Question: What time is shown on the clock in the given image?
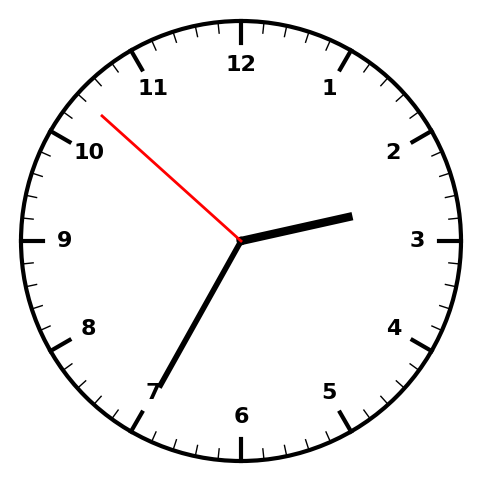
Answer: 02:34:52